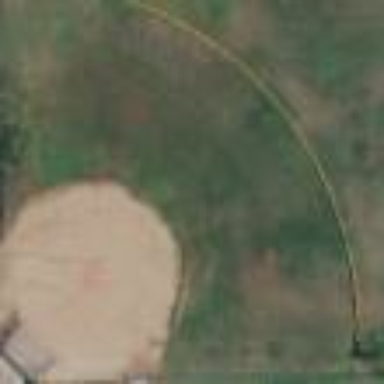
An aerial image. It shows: Dirt baseball pitch for leisure and sport.